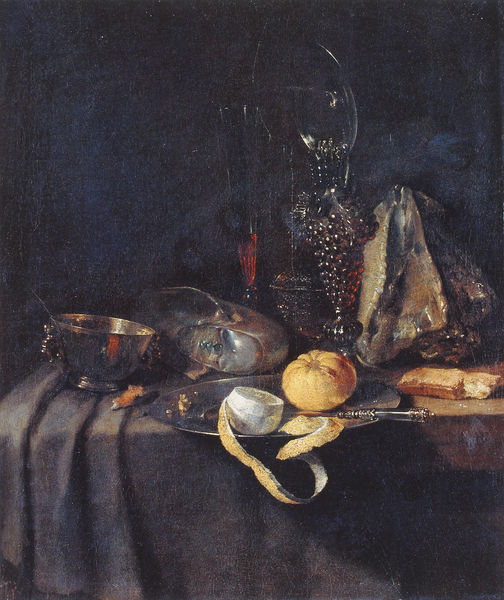
Titel: Stilleben mit Weinprüfkanne und Nautilusmuschel
Künstler: Willem Kalf
Institution: Privatbesitz
Schlagwörter: dunkel, gemälde, schatten, wasser, weiß, gelb, braun, glas, grau, licht, orange, schwarz, tisch, obst, rot, schirm, tuch, flasche, falten, messer, schale, schüssel, silber, tablett, teller, holland, niederlande, tischdecke, tischtuch, kelch, frucht, krug, kürbis, stilleben, stillleben, trauben, apfel, mandarine, topf, löffel, wein, brot, metall, lichtreflexe, stileben, vanitas, verfall, vergänglichkeit, zinnteller, weinglas, vermeer, chardin, weintrauben, silberteller, schwart, muschel, käse, pokal, traube, zitrone, nautilus, schneckenhaus, pomeranze, speck, glasgefäß, jan steen, steen, toast, rochen, vanitasstillleben, apfelschale, silberschüssel#käse, silberschüssel, falten schale, traubenpokal, essenstilleben